CT reconstruction: vmi40
Segmentation target: lesions
Patient: F, age 73
ISS stage: Stage 3
Metal implant: no
Axial slice:
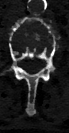
Sagittal slice:
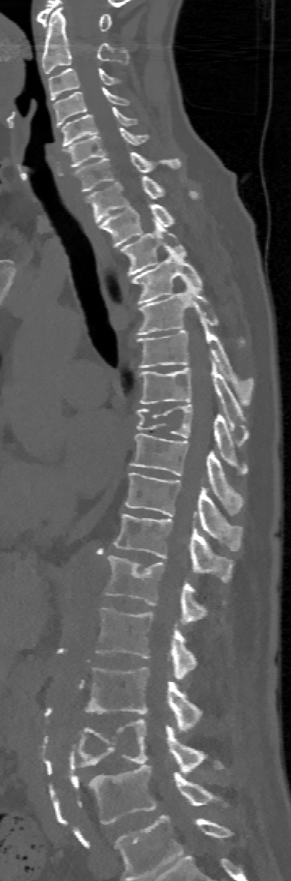